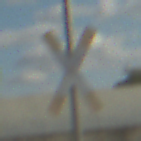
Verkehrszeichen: Andreaskreuz
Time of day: MorningAfternoon
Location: Outdoor (RoadRail)
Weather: PartlyCloudy
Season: NotSpecified
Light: Natural